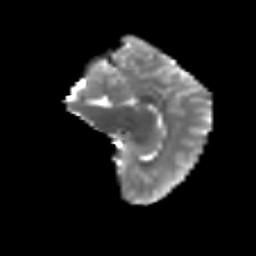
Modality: T2w
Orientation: sagittal
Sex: male
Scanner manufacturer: siemens
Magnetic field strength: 3 T
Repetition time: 5 s
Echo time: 0.071 s